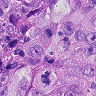
Metastatic tissue present: yes